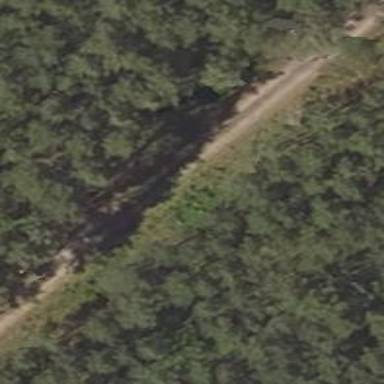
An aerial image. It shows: Track road.